Field crop: tomato
Growth stage: 2
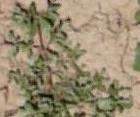
Species: portulaca